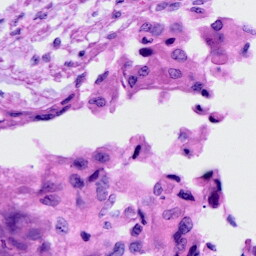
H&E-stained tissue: Cervix